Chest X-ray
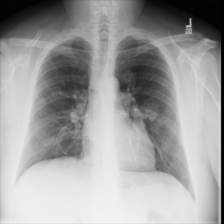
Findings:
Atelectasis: negative
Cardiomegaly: negative
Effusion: negative
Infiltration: negative
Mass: negative
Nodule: negative
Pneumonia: negative
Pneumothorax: negative
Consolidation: negative
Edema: negative
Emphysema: negative
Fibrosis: negative
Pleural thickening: negative
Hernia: negative